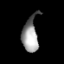
Tissue: lung
Cell type: Fibroblasts
Senescence score: 0.5543
Nuclear area (px): 532
Mean DAPI intensity: 149.318